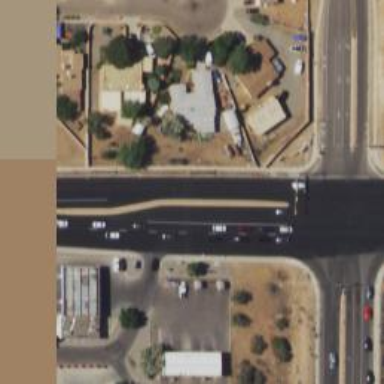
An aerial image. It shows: Road marking of gore chevron.